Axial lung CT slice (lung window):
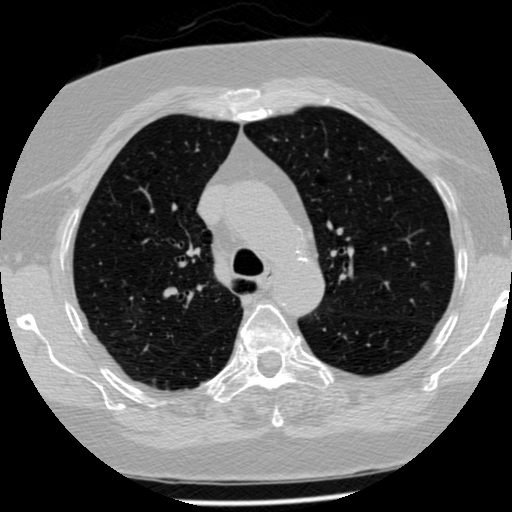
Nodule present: no